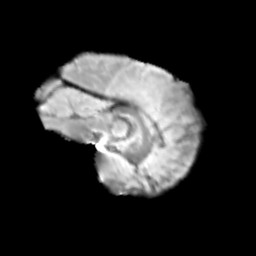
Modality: T2w
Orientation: sagittal
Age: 13
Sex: male
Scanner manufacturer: siemens
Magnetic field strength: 3 T
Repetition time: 3.8 s
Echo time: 0.07 s